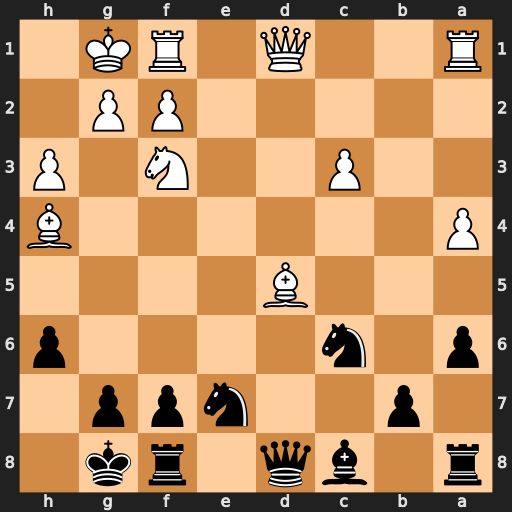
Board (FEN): r1bq1rk1/1p2npp1/p1n4p/3B4/P6B/2P2N1P/5PP1/R2Q1RK1
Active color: b
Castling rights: -
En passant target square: -
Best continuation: Qxd5 Qxd5 Nxd5